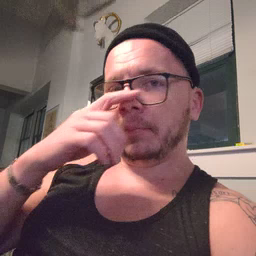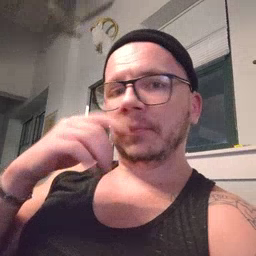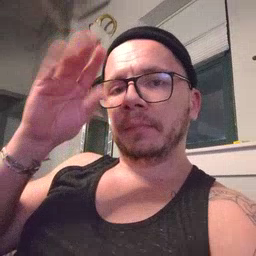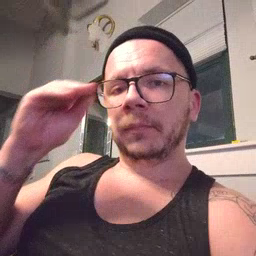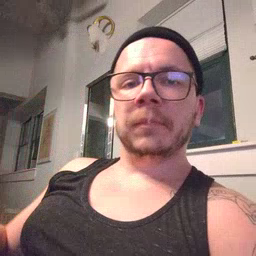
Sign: boy